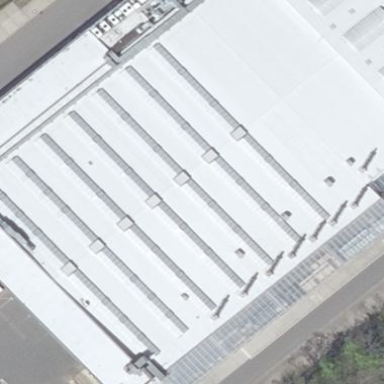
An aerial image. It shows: Commercial building.